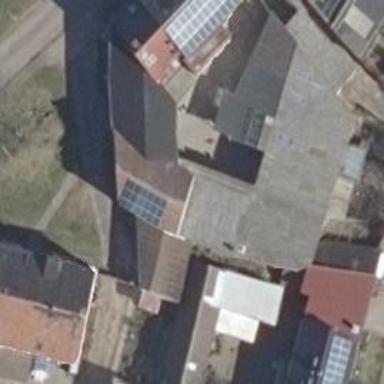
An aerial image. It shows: Solar photovoltaic panel generator producing electricity in small installation.